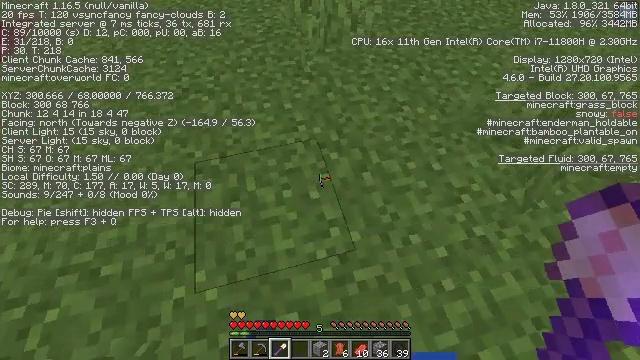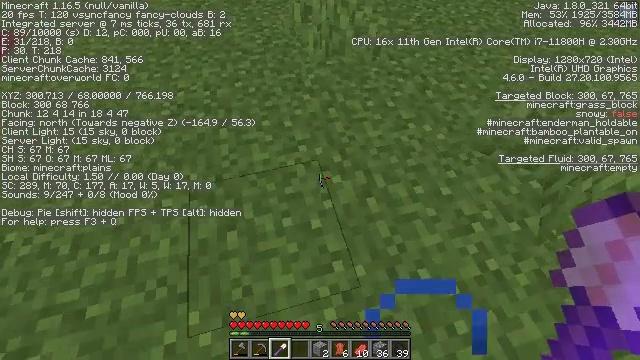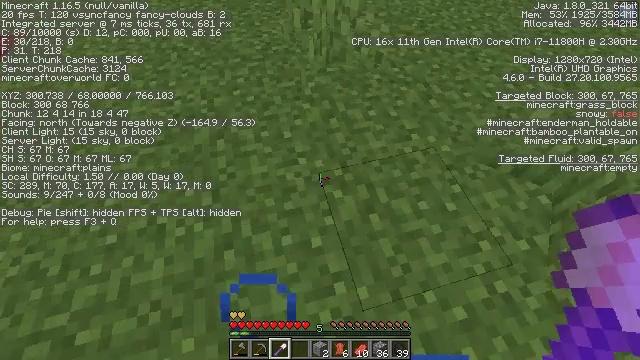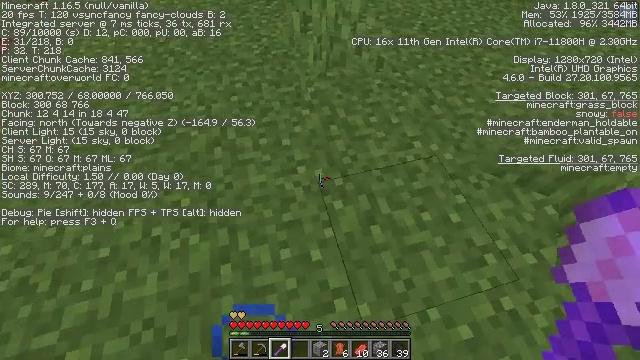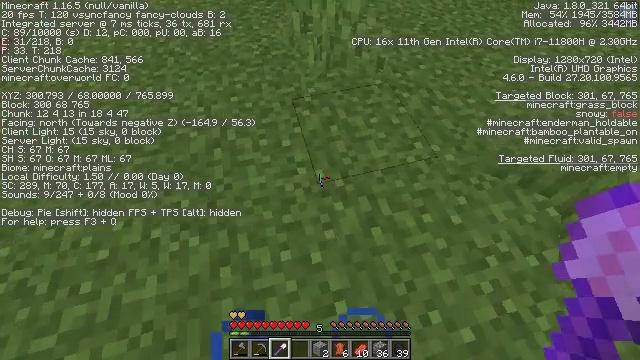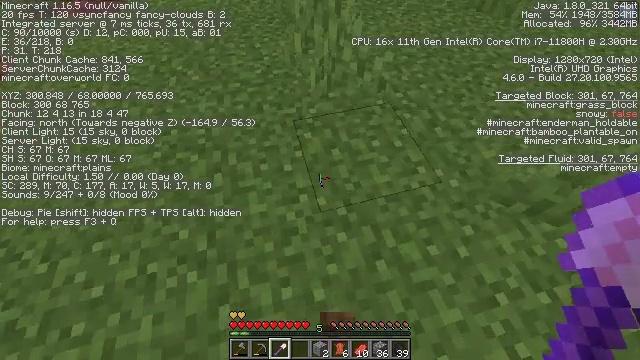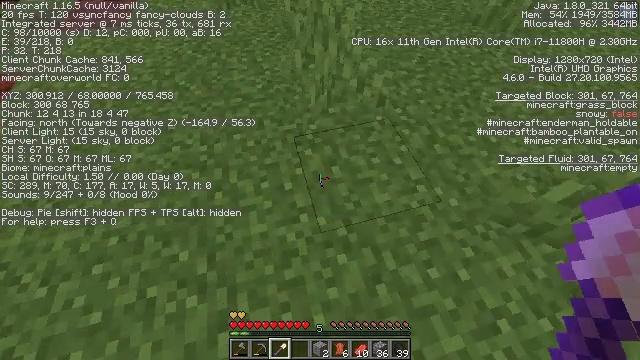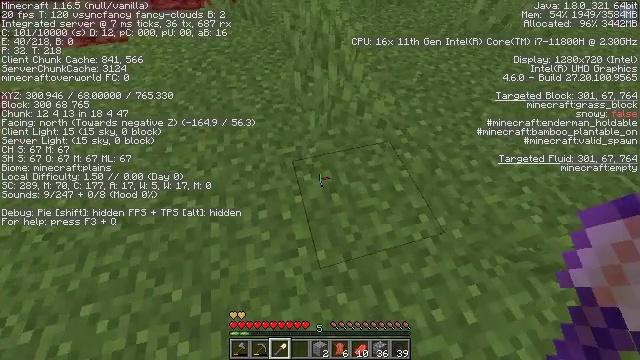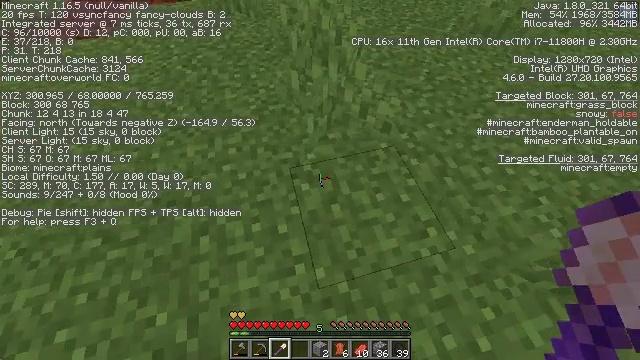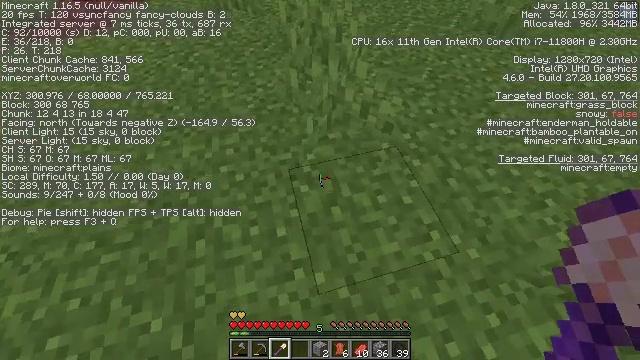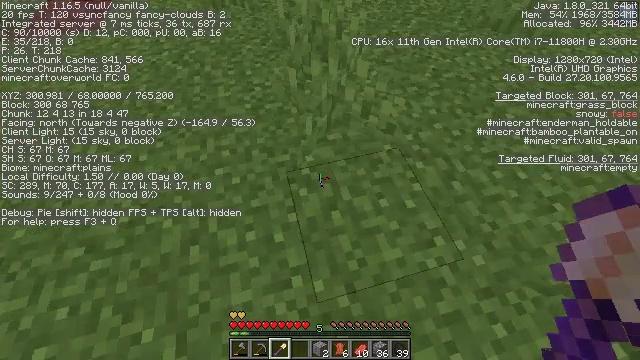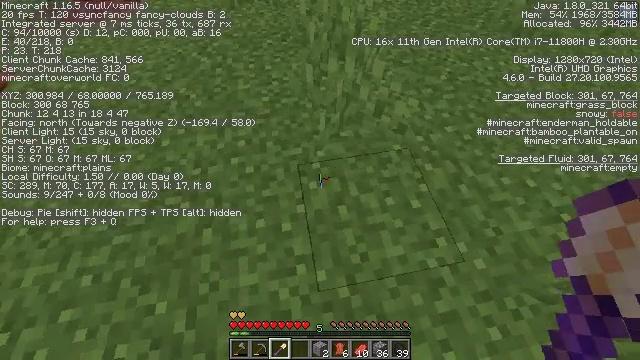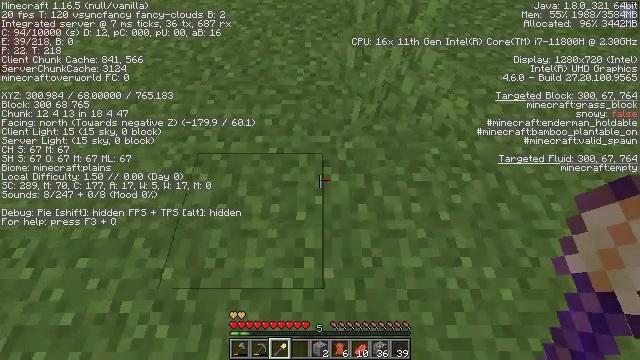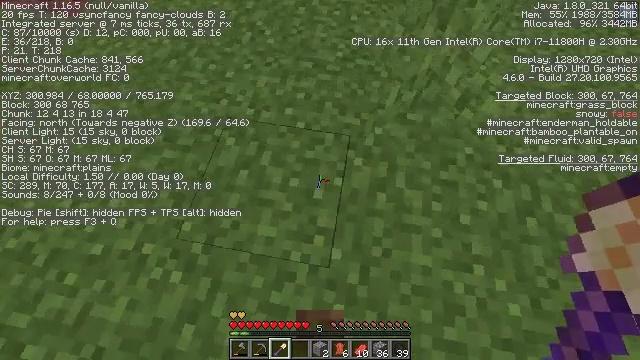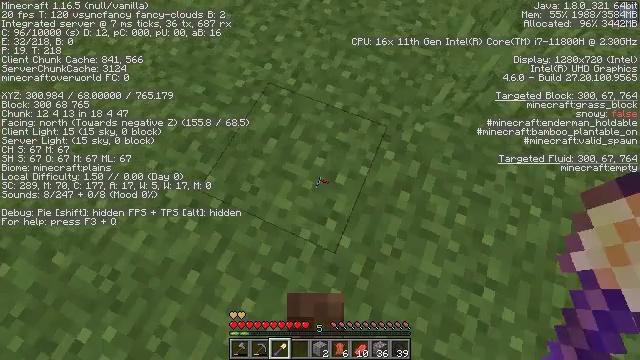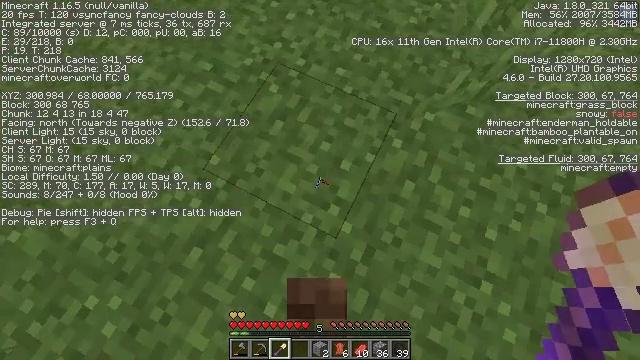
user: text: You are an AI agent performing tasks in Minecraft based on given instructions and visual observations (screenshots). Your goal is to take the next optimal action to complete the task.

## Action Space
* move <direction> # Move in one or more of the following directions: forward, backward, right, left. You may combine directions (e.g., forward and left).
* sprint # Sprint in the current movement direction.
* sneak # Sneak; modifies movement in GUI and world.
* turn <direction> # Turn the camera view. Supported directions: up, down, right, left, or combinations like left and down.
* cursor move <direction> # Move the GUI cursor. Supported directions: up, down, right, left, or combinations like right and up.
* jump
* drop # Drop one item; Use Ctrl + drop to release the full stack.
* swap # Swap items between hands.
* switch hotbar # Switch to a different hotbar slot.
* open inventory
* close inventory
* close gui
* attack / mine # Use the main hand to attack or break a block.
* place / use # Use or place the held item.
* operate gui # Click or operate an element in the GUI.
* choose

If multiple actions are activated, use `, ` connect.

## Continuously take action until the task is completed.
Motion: motion action
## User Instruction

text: Harvest grass block to clear the area.
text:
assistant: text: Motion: move forward
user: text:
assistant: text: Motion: no_op
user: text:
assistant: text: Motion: no_op
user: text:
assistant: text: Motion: move forward
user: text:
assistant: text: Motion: move forward
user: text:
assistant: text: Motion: move forward
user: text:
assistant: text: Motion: no_op
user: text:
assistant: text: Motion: no_op
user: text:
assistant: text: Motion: no_op
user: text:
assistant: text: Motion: no_op
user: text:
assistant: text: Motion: turn left and down
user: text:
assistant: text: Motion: turn left and down
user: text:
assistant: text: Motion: turn left and down
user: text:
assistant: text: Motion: turn left and down
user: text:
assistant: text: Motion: turn left and down
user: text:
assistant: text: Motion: turn down, attack / mine
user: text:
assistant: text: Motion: attack / mine
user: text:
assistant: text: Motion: attack / mine
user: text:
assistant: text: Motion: attack / mine
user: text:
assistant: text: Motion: turn left, attack / mine
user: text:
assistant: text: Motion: attack / mine
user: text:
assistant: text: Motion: attack / mine